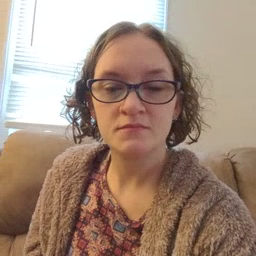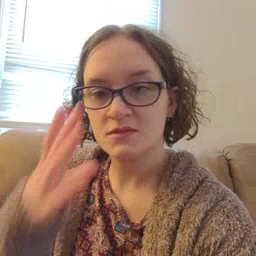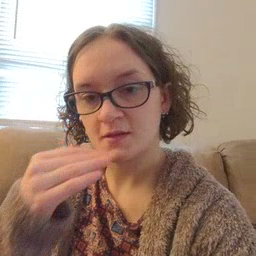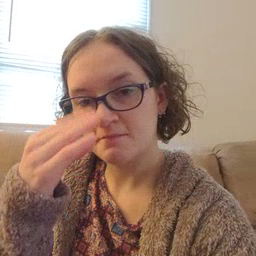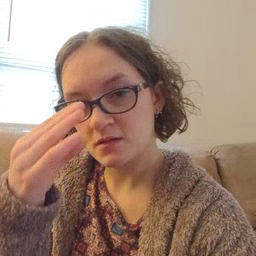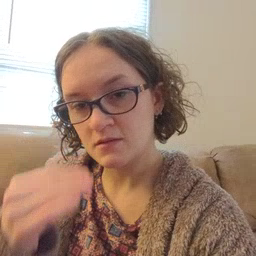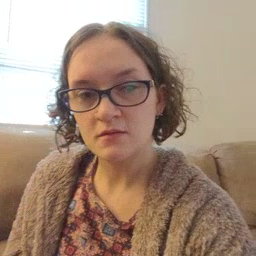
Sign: sleepy